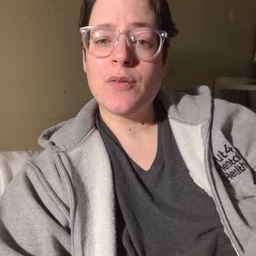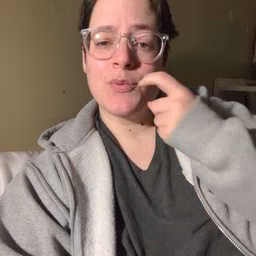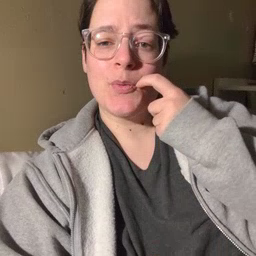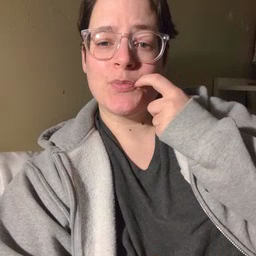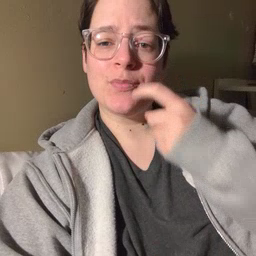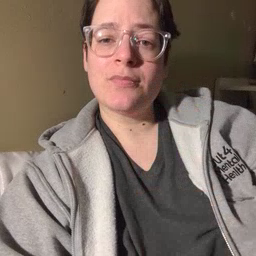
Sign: tooth